Question: I am currently displaying pictures when an tag is hover over. I have been able to workout the main problem of displaying the picture. The problem is that it has a glitch when hovering occurs quickly. Is there away to avoid that? Also how can i set a default image to display when page is loaded? <URL>
'''
<div id="links">
<a href="example.htm" class="large magenta awesome" data-content="cheeseburger">Cheeseburger "</a>
<a href="example.htm" class="large blue awesome" data-content="tacos">Tacos "</a>
<a href="example.htm" class="large red awesome" data-content="salads">Salads "</a>
<a href="example.htm" class="large orange awesome" data-content="bread-sticks">Bread Sticks "</a>
<a href="example.htm" class="large yellow awesome" data-content="dessert">Dessert "</a>
</div>
'''
'''
$("div#links > a").hover(
function(){
var ID = $(this).data("content");
$("div#images").children("img#" + ID).fadeIn("slow");
},
function() {
var ID = $(this).data("content");
$("div#images").children("img#" + ID).hide();
}
);
'''
Glitch

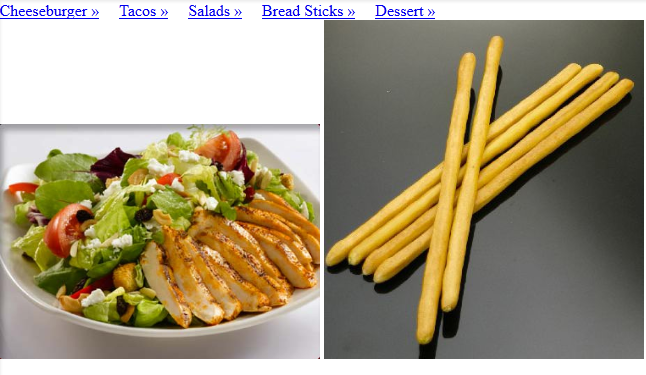
Answer: > The problem is that it has a glitch when hovering occurs quickly. Is
there away to avoid that?
This is not a glitch. 'fadeIn' is using animation. As you are hovering over the links faster than the animations complete your experiencing that "glitch".
To ensure you are not clashing with the previous running animation you have to stop any current and any queued animation.
Replace
'''
$("div#images").children("img#" + ID).fadeIn("slow");
'''
with
'''
$("div#images").children("img#" + ID).stop(true, true).fadeIn("slow");
'''
### DEMO - Clearing the animation queue before starting the next one
> how can i set a default image to display when page is loaded?
I added the code to show a default image as well. To prevent any odd visuals when hovering over a menu item the first time when using a default image. The code checks if we are showing a default image and if we are it will further check if the image for the current menu is the default image.
If it is, it won't hide it as it is showing it anyway but if it is not, it will ide the default image before fading in the new one.
Hope this makes sense, see the full code and DEMO below.
'''
// Indicates if default image is shown
var showingDefaultImage = true;
var $images = $("div#images");
var $defaultImage = $images.children("img#tacos");
// Display a default image
$defaultImage.show();
$("div#links > a").hover(
function() {
var ID = $(this).data("content");
var $image = $images.children("img#" + ID);
if (showingDefaultImage) {
showingDefaultImage = false;
if (!$image.is($defaultImage)) {
$defaultImage.hide();
}
}
$image.stop(true, true).fadeIn("slow");
}, function() {
$images.children().hide();
});
'''
### DEMO - Showing a default image
The code in the above DEMO is also a little more optimized by caching the selectors.
> would it be possible to leave up the most recent image from the last
hovered tag ?(instead of hiding the image and leaving a blank)
If I understood you correctly you don't want to hide the image when you leave menu with your mouse but instead want to leave the image of the menu you last hovered over visible.
To do that you remove the second function of the 'hover' and as it is no longer needed you can now attach the 'mouseenter' event instead.
'''
var $images = $("div#images");
var $currentImage = $images.children("img#tacos");
$currentImage .show();
$("div#links > a").mouseenter(function() {
var ID = $(this).data("content");
var $image = $images.children("img#" + ID);
if (!$image.is($currentImage)) {
$currentImage.hide();
}
$currentImage = $image;
$image.stop(true, true).fadeIn("slow");
});
'''
### DEMO - Fading in images on mouseenter and leaving last image visible
The above code includes caching of selectors for optimisation and the logic to ensure no "flickering" occurs when the new hovered menu item is the same as the last one which was hovered.